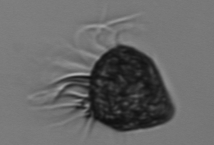
Label: Strombidium_morphotype2